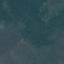
Label: HerbaceousVegetation